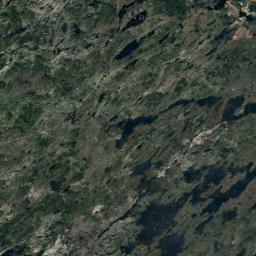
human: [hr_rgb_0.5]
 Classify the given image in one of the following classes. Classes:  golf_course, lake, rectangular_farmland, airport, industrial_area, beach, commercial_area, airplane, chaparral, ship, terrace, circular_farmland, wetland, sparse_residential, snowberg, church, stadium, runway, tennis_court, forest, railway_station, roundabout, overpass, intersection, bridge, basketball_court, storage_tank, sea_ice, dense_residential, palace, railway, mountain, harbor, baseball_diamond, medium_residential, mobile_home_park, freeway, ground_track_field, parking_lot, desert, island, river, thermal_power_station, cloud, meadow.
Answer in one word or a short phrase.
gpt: wetland